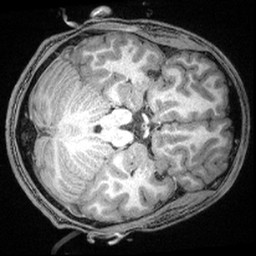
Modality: T1w
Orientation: axial
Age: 13
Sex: male
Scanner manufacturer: siemens
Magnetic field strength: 3 T
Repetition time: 2.4 s
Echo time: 0.00374 s